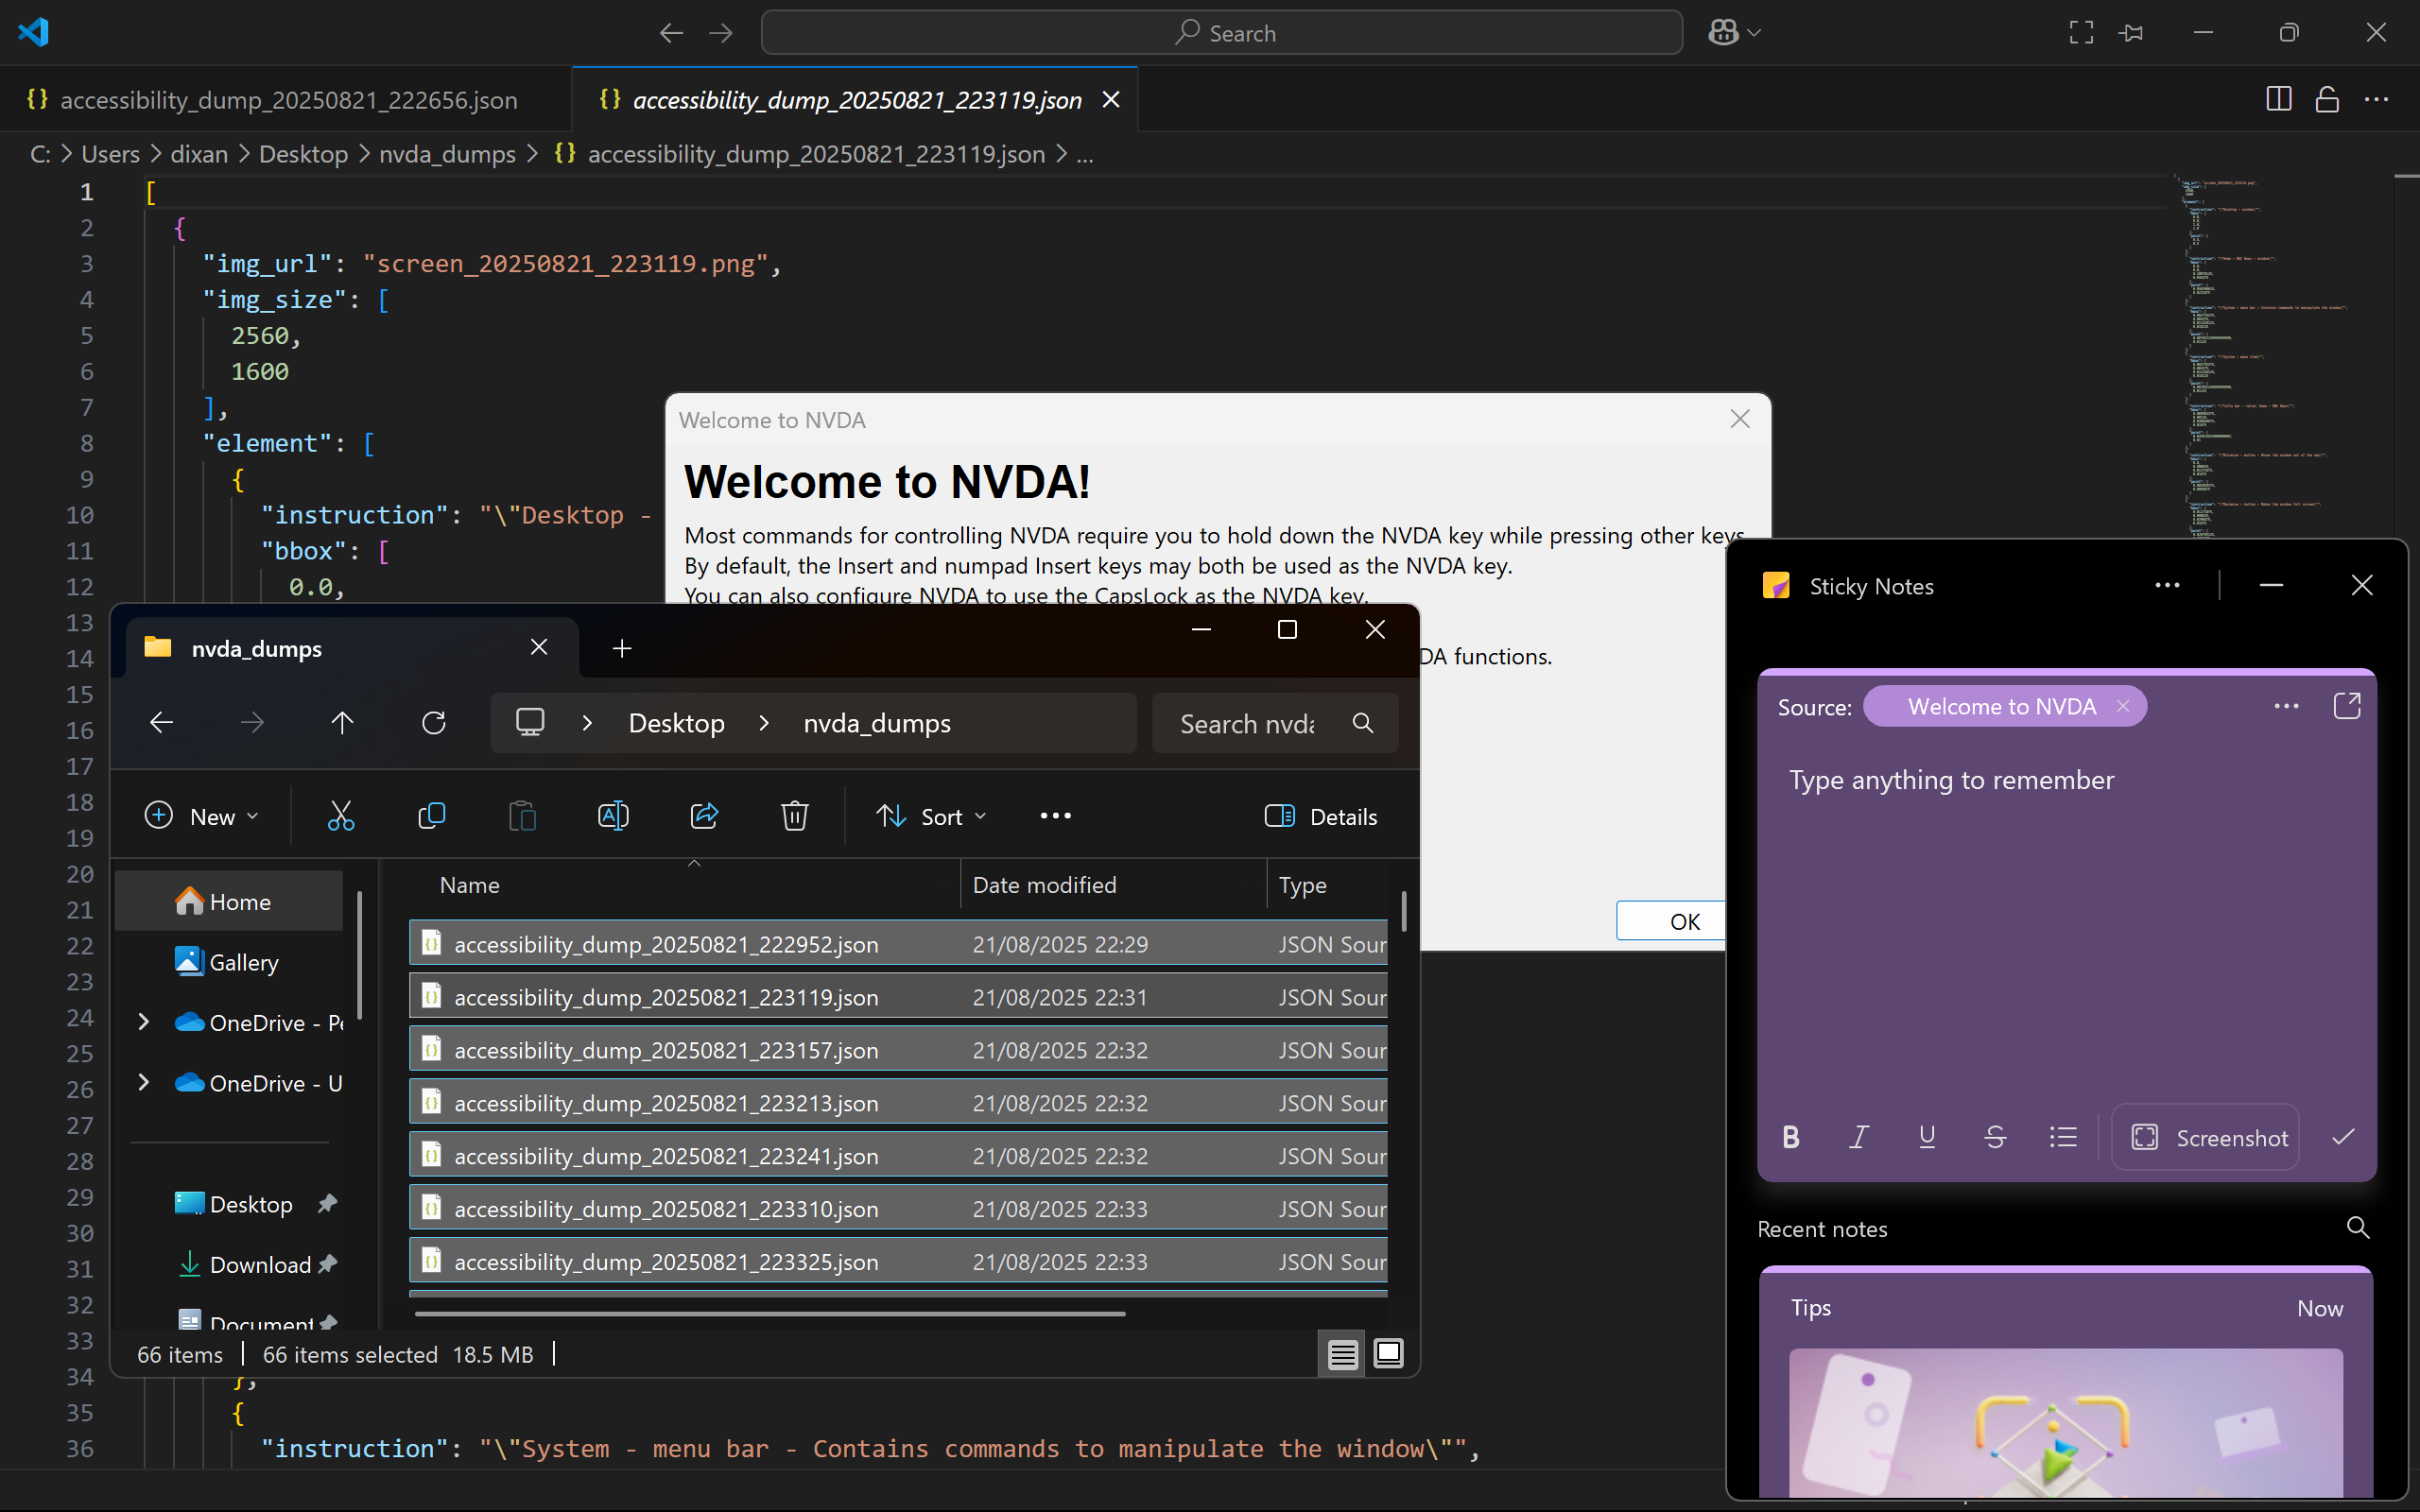
UI elements on screen:
"Desktop - window"
"Google Gemini - window"
"System - menu bar - Contains commands to manipulate the window"
"System - menu item"
"title bar - value: Google Gemini"
"Minimise - button - Moves the window out of the way"
"Maximise - button - Makes the window full screen"
"Close - button - Closes the window"
"window"
"Taskbar - pane"
"pane"
"Running applications - pane"
"nvda_dumps - File Explorer - window"
"System - menu bar - Contains commands to manipulate the window"
"System - menu item"
"Minimise - button - Moves the window out of the way"
"Maximise - button - Makes the window full screen"
"Close - button - Closes the window"
"nvda_dumps - File Explorer - pane"
"pane"
"nvda_dumps - window"
"nvda_dumps - pane"
"window"
"pane"
"Explorer Pane - pane"
"pane"
"Folder Layout Pane - pane"
"Status bar - status bar"
"Property Field - grouping"
"View Modes - grouping"
"Control Host - pane"
"window"
"Shell Folder View - pane"
"Items View - list"
"pane"
"tab control"
"list"
"nvda_dumps - tab"
"graphic"
"nvda_dumps - text"
"Close Tab - button"
" - text"
"Add New Tab - button"
" - text"
"UI element"
"Back - button - Back to Desktop"
" - text"
"Forward - button"
" - text"
"Up to "Desktop" (Alt + Up Arrow) - button"
" - text"
"Refresh "nvda_dumps" (F5) - button"
" - text"
"grouping"
"Address Bar - edit"
"pane"
"Desktop - split button"
"button"
"graphic"
"toggle button"
"ChevronTextBlock - text"
"grouping"
"Desktop - split button"
"BreadcrumbBarItemButton - button"
"BreadcrumbBarItemGrid - grouping"
"Desktop - text"
"button"
"ChevronTextBlock - text"
"nvda_dumps - split button"
"button"
"nvda_dumps - text"
"grouping"
"Search nvda_dumps - edit"
"pane"
"Search nvda_dumps - text"
"Search - button"
" - text"
"UI element"
"New - button"
"graphic"
"New - text"
" - text"
"Cut - button - Move the selected items to the Clipboard."
"graphic"
"Copy - button - Copy the selected items to the Clipboard."
"graphic"
"Paste - button - Paste the contents of the Clipboard to the current location."
"graphic"
"Rename - button - Rename the selected item."
"graphic"
"Share - button - Choose an app to share the selected files."
"graphic"
"Delete - button - Move the selected items to the Recycle Bin or permanently delete them."
"graphic"
"Sort - button"
"graphic"
"Sort - text"
" - text"
"More options - button"
" - text"
"UI element"
"Details - button - Show or hide the details pane."
"graphic"
"Details - text"
"System - menu bar"
"System - menu item"
"Minimise - button"
"Maximise - button"
"Close - button"
"Sticky Notes - window"
"System - menu bar - Contains commands to manipulate the window"
"System - menu item"
"Minimise - button - Moves the window out of the way"
"Maximise - button - Makes the window full screen"
"Close - button - Closes the window"
"Sticky Notes - pane"
"window"
"pane"
"NUIDocumentWindow - pane"
"pane"
"UI element"
"grouping"
"Sticky Notes - text"
"Menu - button"
"Minimize window - button"
"Close window - button"
"Source - text"
"Go to the Source - button"
"Welcome to NVDA - text"
"Remove source - button"
"Menu - button"
"Pop-out - button"
"pane"
"Note editor. Type anything to remember - grouping"
"Bold - toggle button"
"Italic - toggle button"
"Underline - toggle button"
"Strikethrough - toggle button"
"Toggle Bullets - toggle button"
"Screenshot - button"
"Screenshot - text"
"Checkmark - button"
"Recent notes - text"
"Search - button"
"list"
"Purple note, last modified at 10:50 PM. This note contains imagesCapture screenshots in 1-click -..."
"scroll bar - Used to change the vertical viewing area - value: 0"
"window"
"pane"
"<1>We can't create a new Quick Note because we can't find your Quick Notes section.

Please tell ..."
"Welcome to NVDA - window"
"title bar - value: Welcome to NVDA"
"Close - button - Closes the window"
"Welcome to NVDA - dialog - Welcome to NVDA!
Most commands for controlling NVDA require you to hol..."
"Welcome to NVDA! - window"
"Welcome to NVDA! - text"
"Most commands for controlling NVDA require you to hold down the NVDA key while pressing other key..."
"Options - window"
"Options - grouping"
"Keyboard layout: - window"
"Keyboard layout: - text"
"Keyboard layout: - window"
"Keyboard layout: - combo box - value: laptop"
"Keyboard layout: - text - value: laptop"
"Open - button"
"Use CapsLock as an NVDA modifier key - window"
"Use CapsLock as an NVDA modifier key - check box"
"Start NVDA after I sign in - window"
"Start NVDA after I sign in - check box"
"Show this dialog when NVDA starts - window"
"Show this dialog when NVDA starts - check box"
"OK - window"
"OK - button"
"title bar"
"pane"
"window"
"UI element"